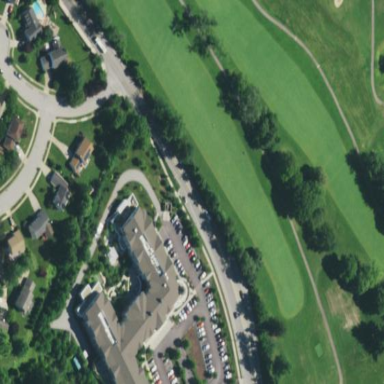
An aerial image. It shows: Golf fairway surrounded by grass.